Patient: sex F, age 61
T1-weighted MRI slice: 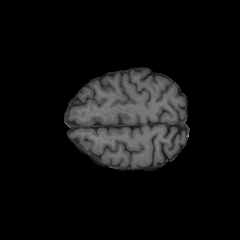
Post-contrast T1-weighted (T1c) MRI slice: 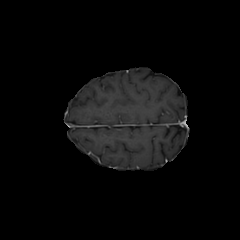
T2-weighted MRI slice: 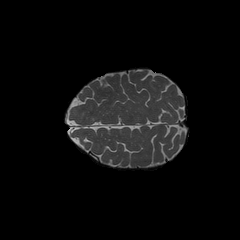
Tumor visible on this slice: no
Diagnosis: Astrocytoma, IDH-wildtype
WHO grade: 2